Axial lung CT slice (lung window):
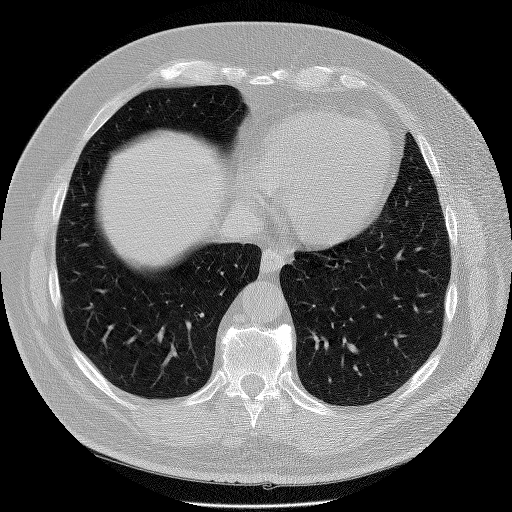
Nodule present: no